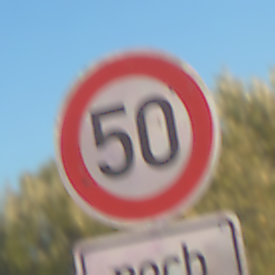
Verkehrszeichen: Geschwindigkeit50
Zusatzzeichen unten: LaengeEinerStrecke4
Umgebung: Outdoor, RoadRail
Tageszeit: SunriseSunset
Wetter: Clear
Licht: Natural
Jahreszeit: NotSpecified
Kontrast: HighContrast